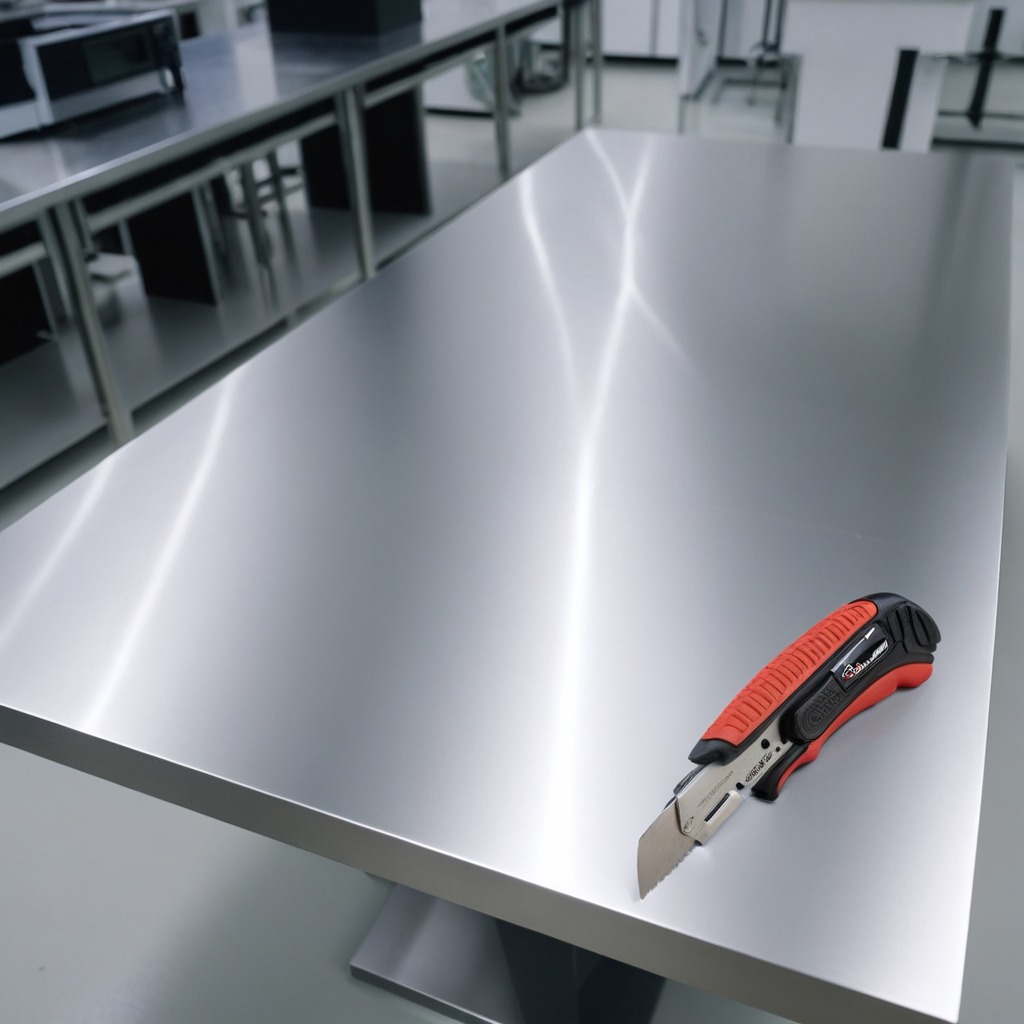
A utility knife is lying on a stainless steel table in a high-end prototyping lab.